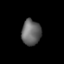
Tissue: lung
Cell type: Epithelial cells
Senescence score: 0.1301
Nuclear area (px): 479
Mean DAPI intensity: 103.635